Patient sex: M
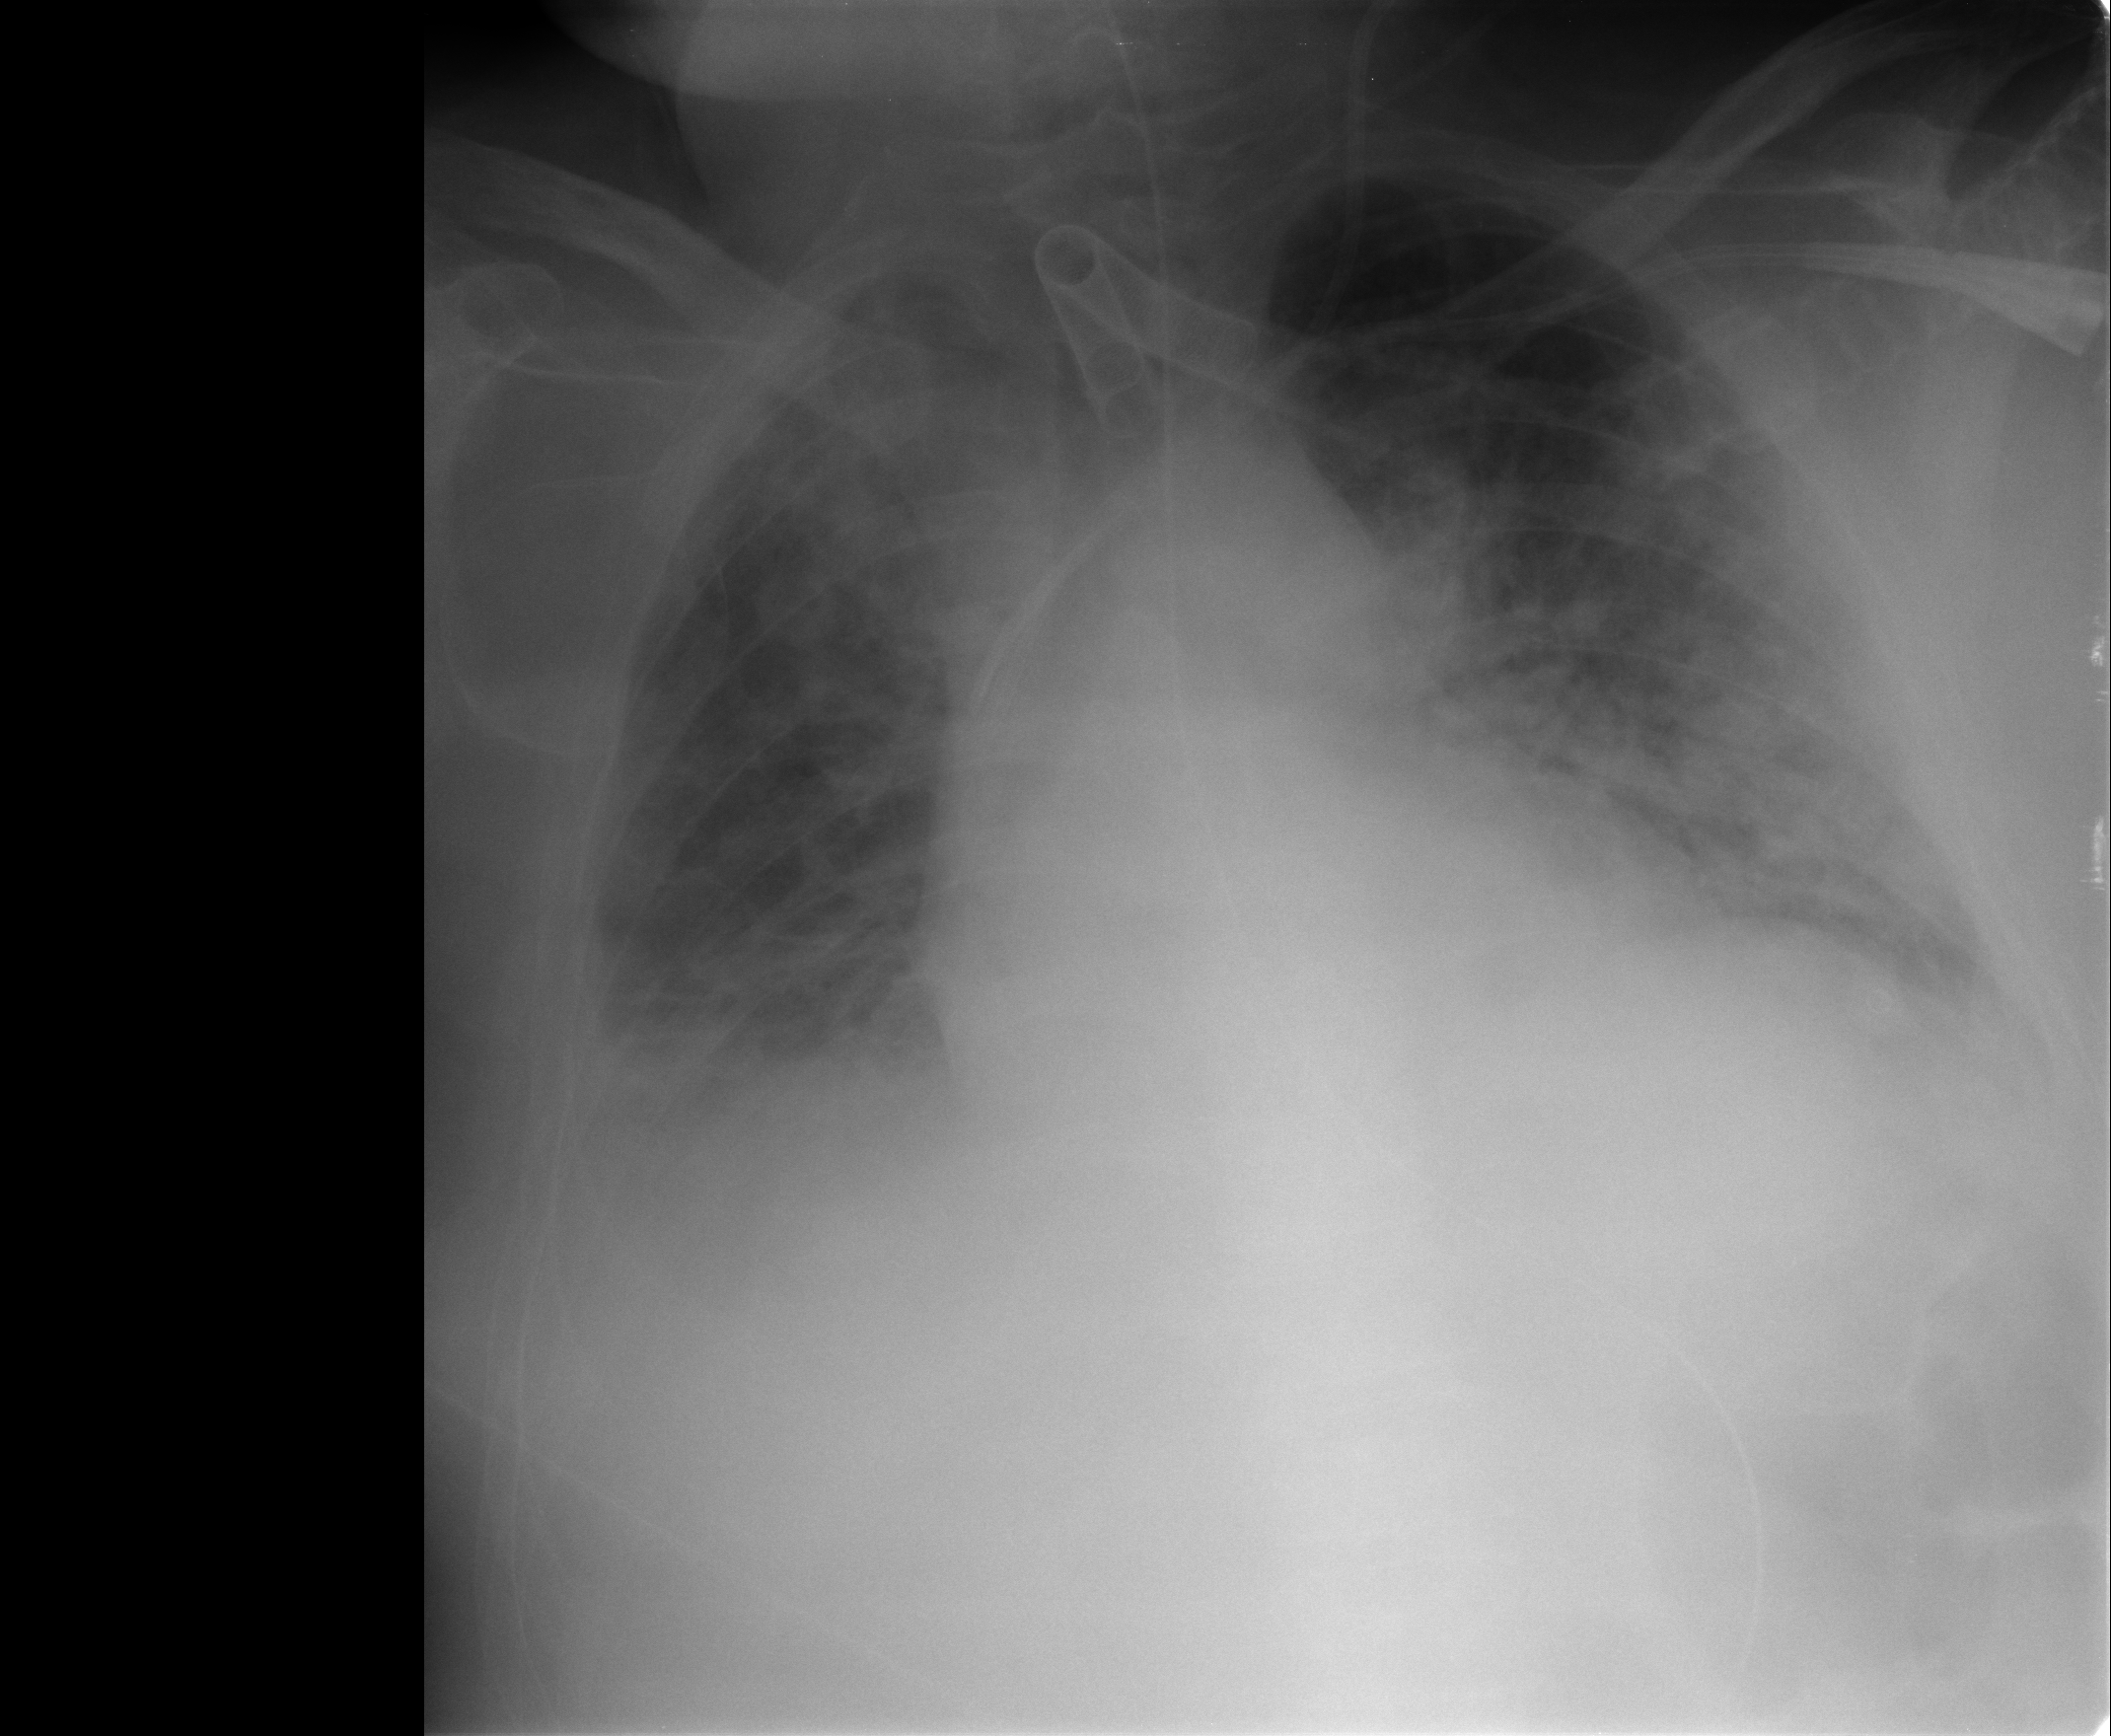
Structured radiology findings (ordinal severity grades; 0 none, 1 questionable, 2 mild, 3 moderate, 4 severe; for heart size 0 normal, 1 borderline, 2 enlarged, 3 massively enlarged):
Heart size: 1
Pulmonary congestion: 3
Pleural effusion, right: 2
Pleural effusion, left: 2
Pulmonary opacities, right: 3
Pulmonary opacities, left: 3
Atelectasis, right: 3
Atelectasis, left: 3